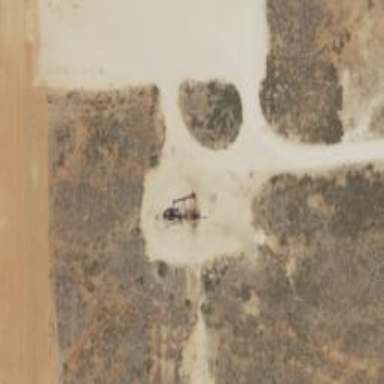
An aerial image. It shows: Petroleum well.